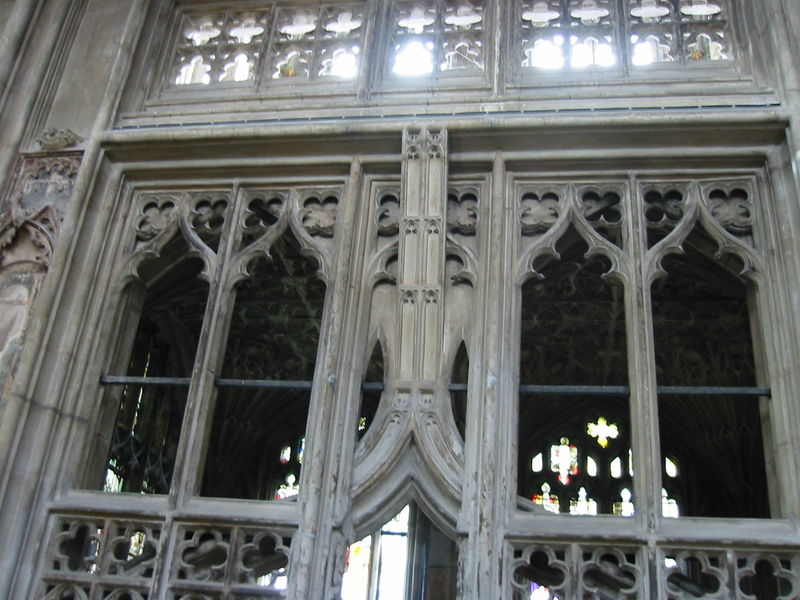
Titel: Kathedrale von Gloucester
Standort: Gloucester, Kathedrale (EU - GB)
Schlagwörter: ausschnitt, bunt, fenster, glas, licht, profil, säulen, gebäude, architektur, spitze, stein, kirche, sonne, gotik, detail, ornamente, metall, foto, eisen, krabbe, gewölbe, kirch, rathaus, kathedrale, fries, sims, laibung, mittelalter, stange, gothik, strebe, masswerk, vierpass, kirchenfenster, dreipass, köln, spätgotik, sterngewölbe, lanzette, dtail, #spitze, vierpasss, vierpas